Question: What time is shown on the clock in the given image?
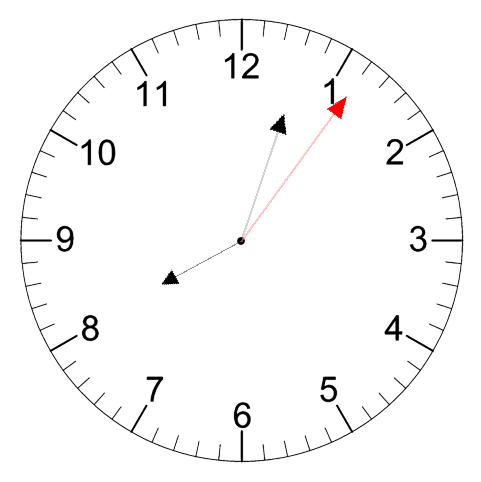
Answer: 08:03:06